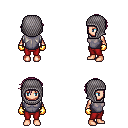
a pixel art fantasy rpg character, female body template, human, light skin, steel chest armor, red pants, white blonde short bangs hairstyle, chain hood, gold gloves, four views (front, back, left, right), 2x2 character sprite sheet, small pixel art, hard edges, no anti-aliasing